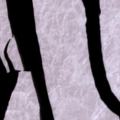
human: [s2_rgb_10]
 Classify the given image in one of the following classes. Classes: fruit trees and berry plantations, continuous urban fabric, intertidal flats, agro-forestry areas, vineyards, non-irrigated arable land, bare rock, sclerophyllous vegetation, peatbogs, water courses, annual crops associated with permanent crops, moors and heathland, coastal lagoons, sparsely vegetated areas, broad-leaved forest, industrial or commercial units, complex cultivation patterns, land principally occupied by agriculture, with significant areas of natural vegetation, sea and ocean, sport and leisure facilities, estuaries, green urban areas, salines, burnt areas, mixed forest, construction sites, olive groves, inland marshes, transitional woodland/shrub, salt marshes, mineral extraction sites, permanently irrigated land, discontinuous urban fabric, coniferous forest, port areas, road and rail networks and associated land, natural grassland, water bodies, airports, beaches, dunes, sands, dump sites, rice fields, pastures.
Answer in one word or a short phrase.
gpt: sea and ocean